Aerial crown-view tile of a tropical tree (Barro Colorado Island, Panama), acquired 20241216:
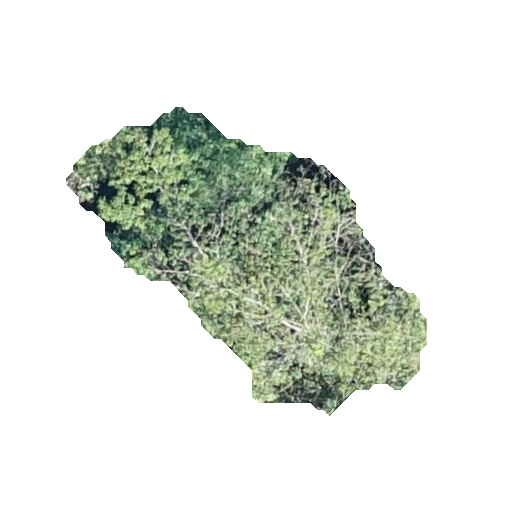
Species: Hura crepitans
GBIF accepted scientific name: Hura crepitans
Crown area: 86.235 m²